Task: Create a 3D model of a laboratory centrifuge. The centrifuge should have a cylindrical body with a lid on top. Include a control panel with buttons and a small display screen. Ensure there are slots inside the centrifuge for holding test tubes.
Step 142:
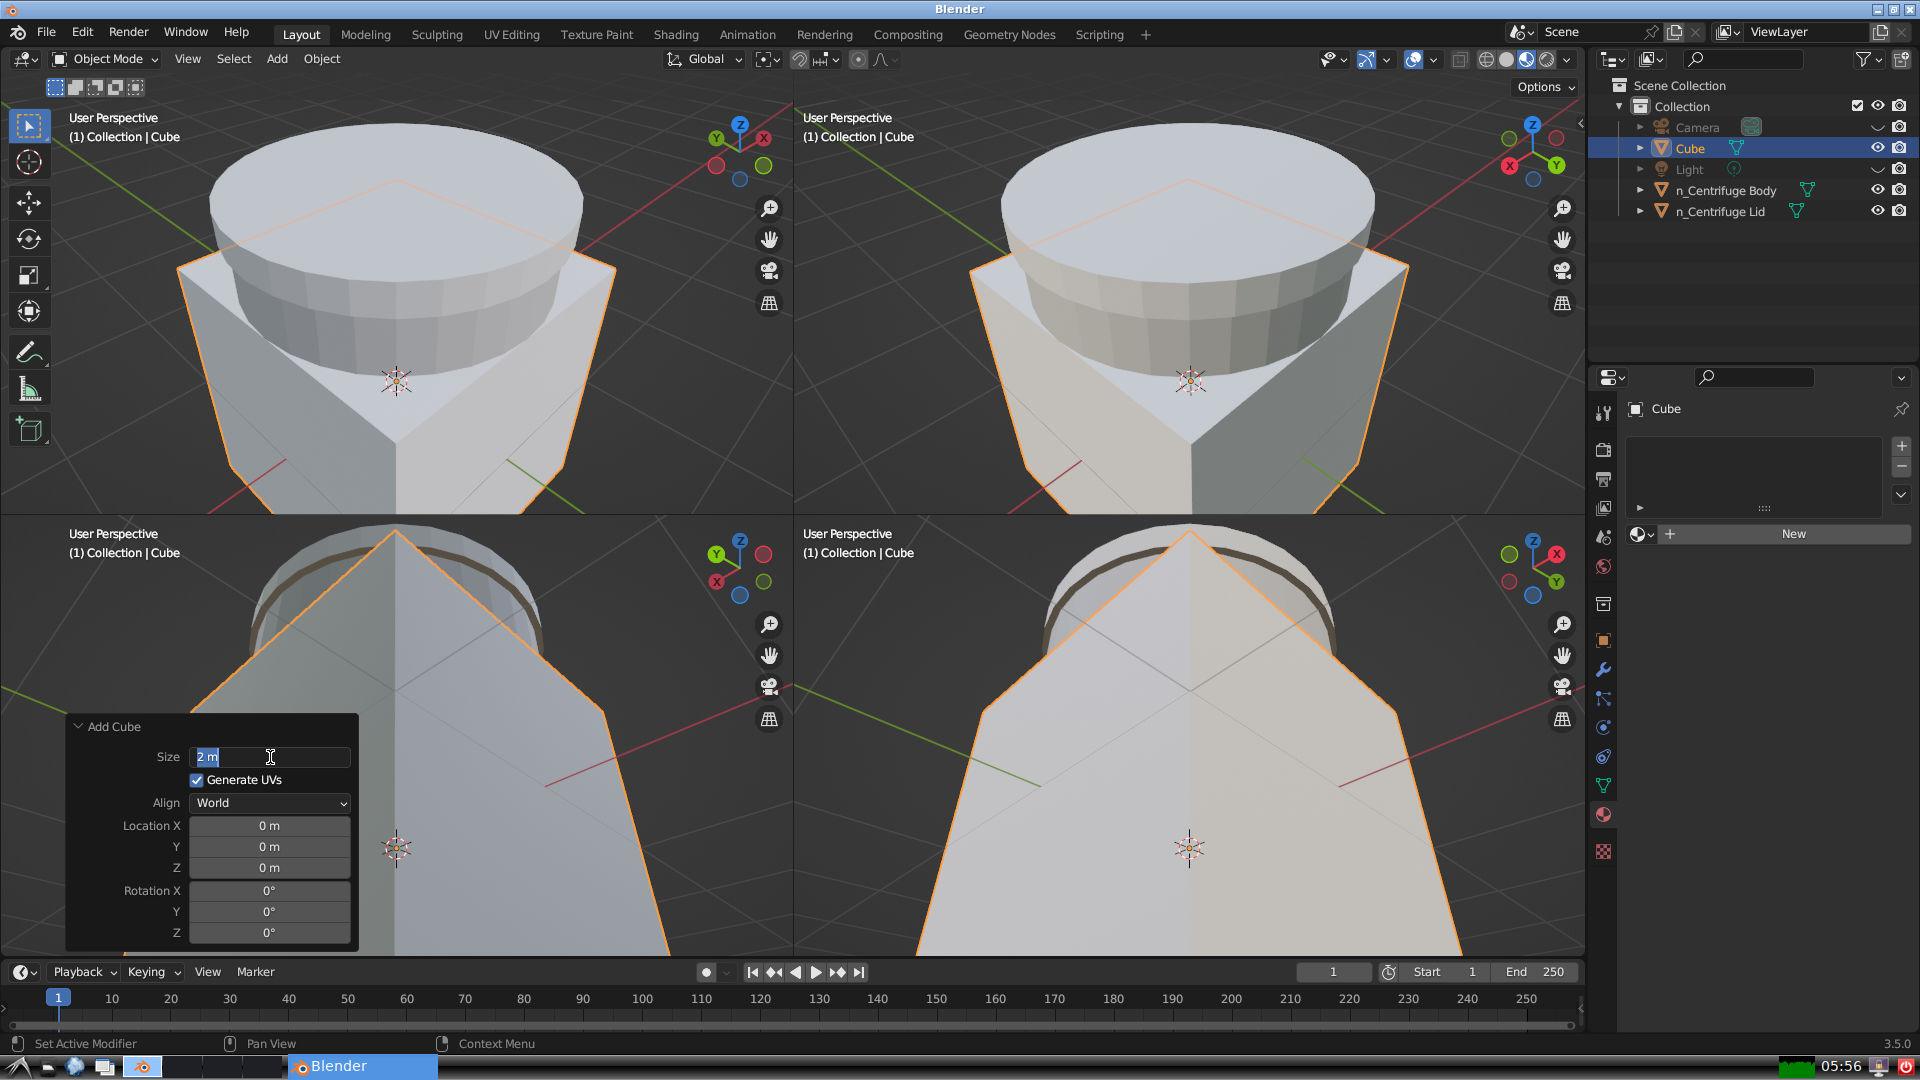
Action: input_text: 0.5